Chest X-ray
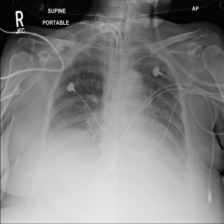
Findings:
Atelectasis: negative
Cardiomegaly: negative
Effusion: positive
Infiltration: negative
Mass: positive
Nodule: positive
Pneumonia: negative
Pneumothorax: negative
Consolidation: positive
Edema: negative
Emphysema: negative
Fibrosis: negative
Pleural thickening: negative
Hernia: negative